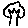
Label: tree